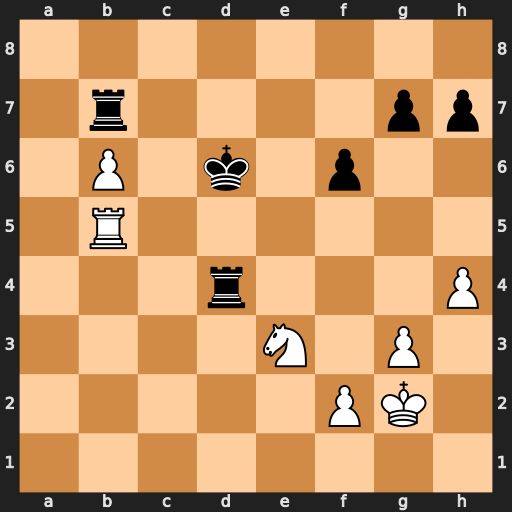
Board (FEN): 8/1r4pp/1P1k1p2/1R6/3r3P/4N1P1/5PK1/8
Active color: w
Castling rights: -
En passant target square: -
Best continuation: Nf5+ Ke6 Nxd4+